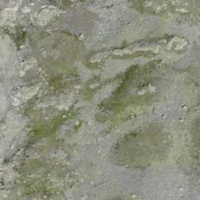
EUNIS habitat code: 31
Species observed at this site:
Gentiana bavarica